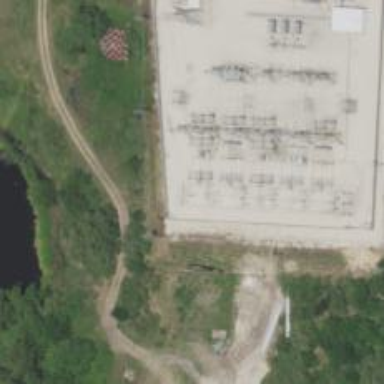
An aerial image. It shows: Switch for power supply.